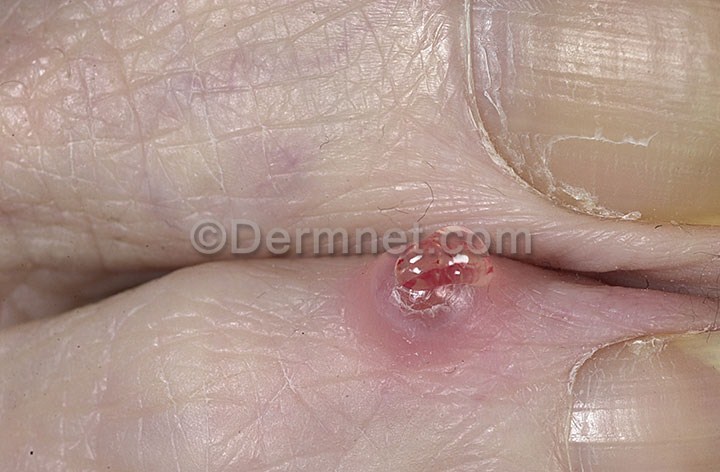
Disease: Nail Fungus and other Nail Disease